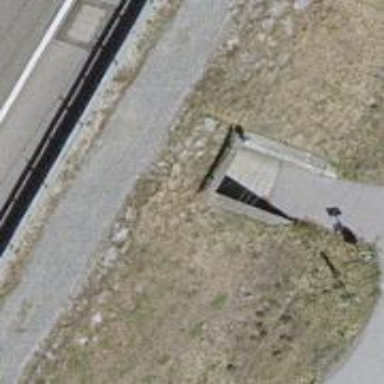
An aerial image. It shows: Asphalt track tunnel with grade1 tracktype.